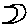
Label: moon